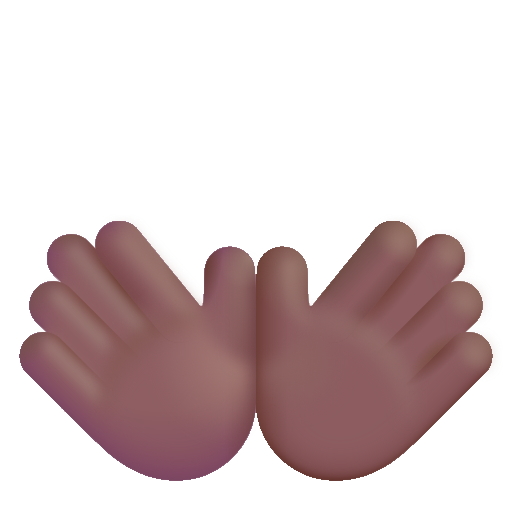
open hands color  dark